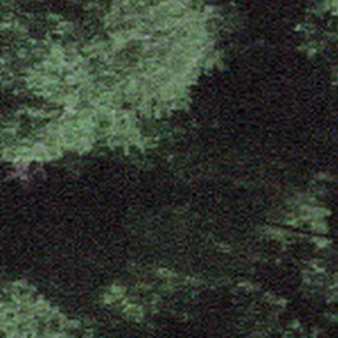
Label: other